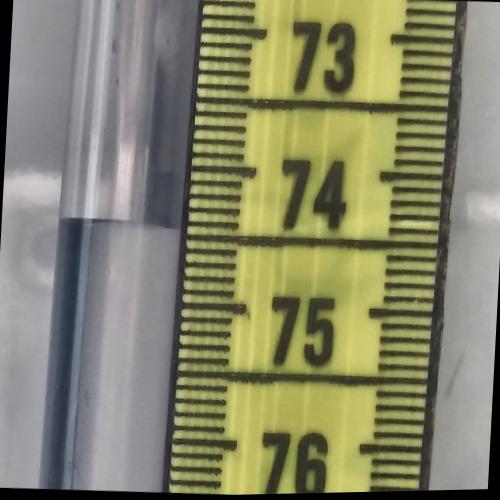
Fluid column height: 74.4 cm